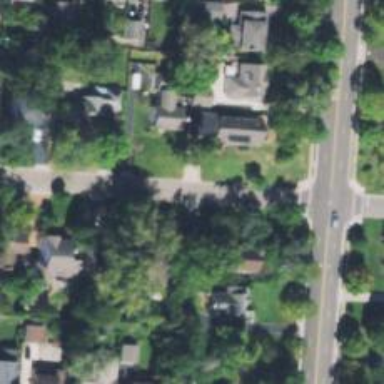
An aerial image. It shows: Residential driveway serving as service road.